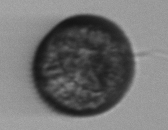
Label: Margalefidinium